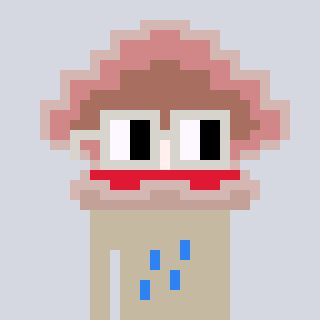
a pixel art character with square light gray glasses, a oyster-shaped head and a bege-colored body on a cool background